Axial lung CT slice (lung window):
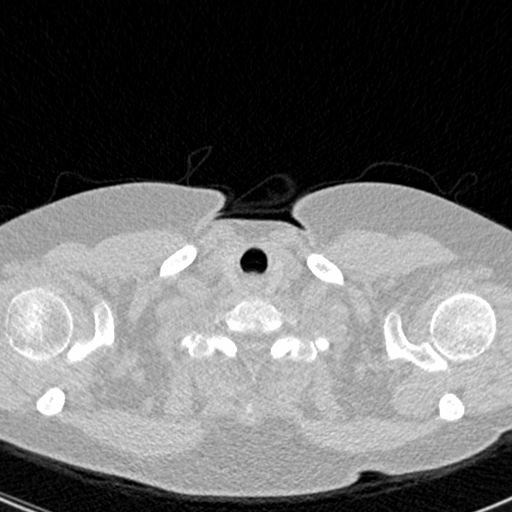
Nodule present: no